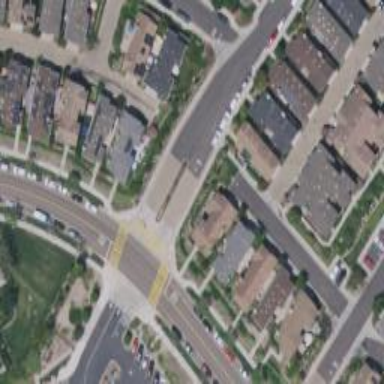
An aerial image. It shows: Residential road with separate sidewalk.